Aerial crown-view tile of a tropical tree (Barro Colorado Island, Panama), acquired 20240611:
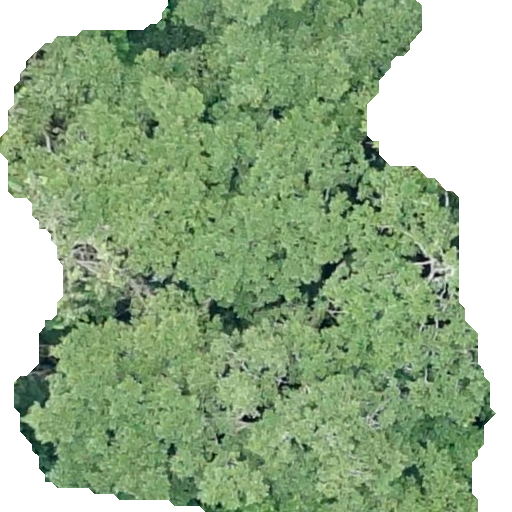
Species: Ficus insipida
GBIF accepted scientific name: Ficus insipida
Crown area: 393.486 m²